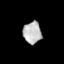
Tissue: lung
Cell type: Others
Senescence score: 0.2421
Nuclear area (px): 392
Mean DAPI intensity: 182.985